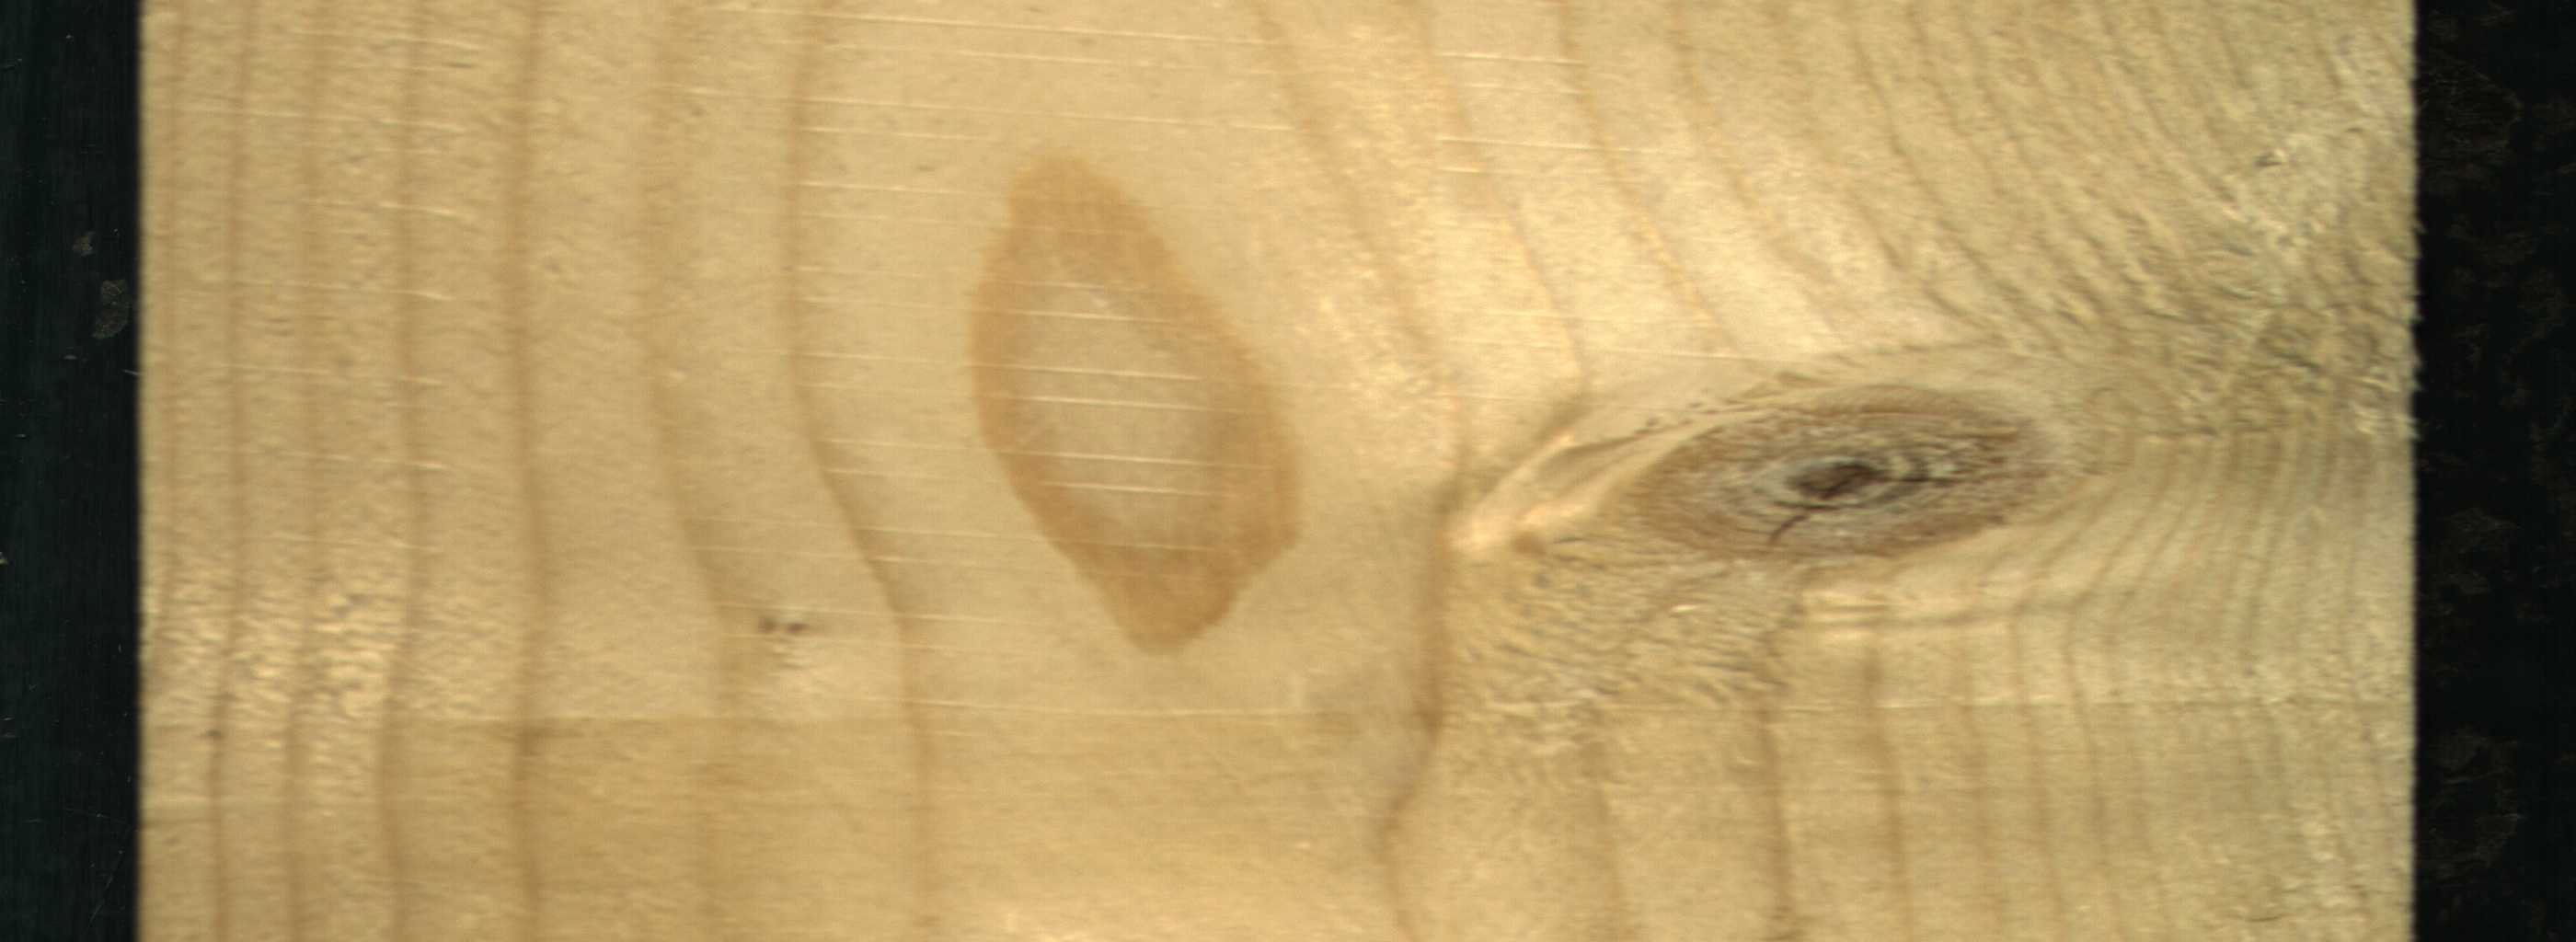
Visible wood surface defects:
knot_with_crack